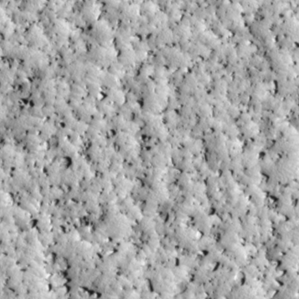
Label: non_frost